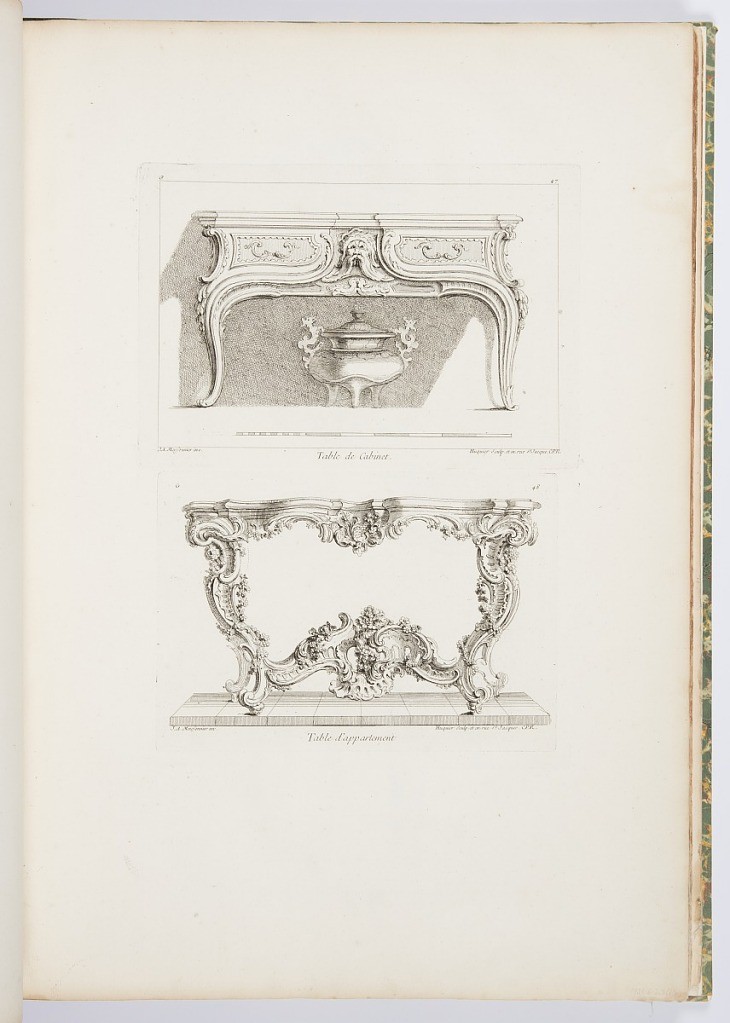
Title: Table de Cabinet., 6th Plate [Study for a Table], pl. 47 in Oeuvre de Juste-Aurele Meissonnier
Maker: Juste-Aurèle Meissonnier, French, b. Italy, 1695–1750
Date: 1748
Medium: Etching on off-white laid paper
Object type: Print
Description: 1921-6-212-17-a: Study table showing two drawers with bearded grote...;     1921-6-212-17-b: Elaborately decorated table with cartouches, garla...